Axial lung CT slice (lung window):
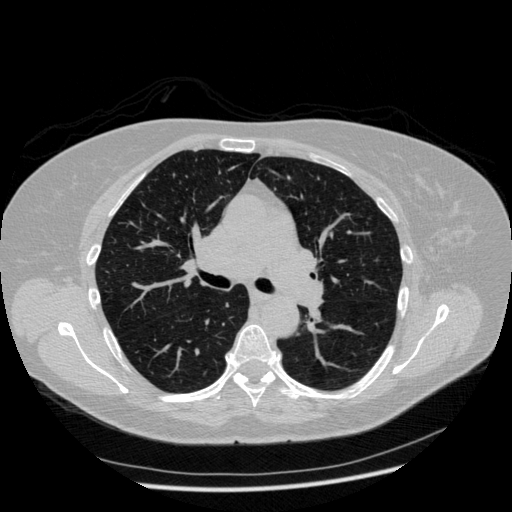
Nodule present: no